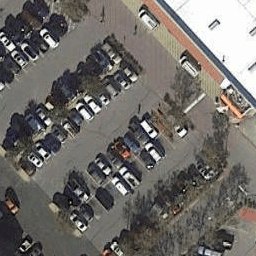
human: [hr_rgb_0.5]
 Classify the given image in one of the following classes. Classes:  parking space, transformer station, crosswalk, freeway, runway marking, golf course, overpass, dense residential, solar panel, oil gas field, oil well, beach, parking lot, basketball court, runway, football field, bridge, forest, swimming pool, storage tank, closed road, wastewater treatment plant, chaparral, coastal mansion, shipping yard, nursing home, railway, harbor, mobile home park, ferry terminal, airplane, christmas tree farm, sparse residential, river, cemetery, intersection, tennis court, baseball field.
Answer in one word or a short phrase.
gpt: parking lot